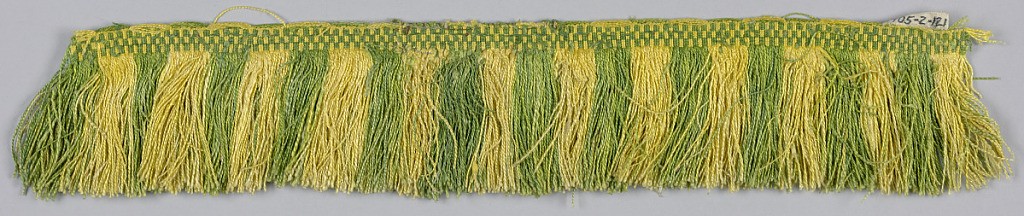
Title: Fringe
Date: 17th century
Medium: silk Technique: woven
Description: Fringe with a green and yellow checkerboard heading. Skirt threads are arranged in stripes.